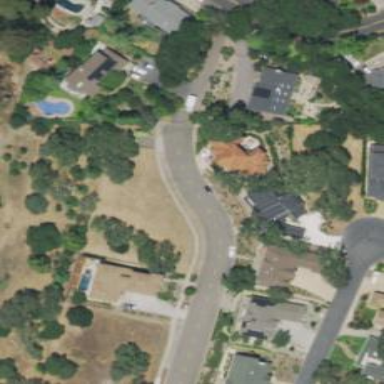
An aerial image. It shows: Residential road with asphalt surface.